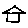
Label: house